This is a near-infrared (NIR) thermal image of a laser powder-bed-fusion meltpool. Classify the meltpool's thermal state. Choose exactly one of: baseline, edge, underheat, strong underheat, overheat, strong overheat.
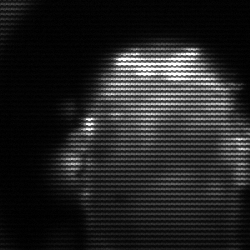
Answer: baseline